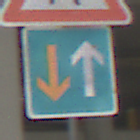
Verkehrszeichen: VorrangVorGegenverkehr
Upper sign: FussgaengerLinks
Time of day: Midday
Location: Roofed (Urban)
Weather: Overcast
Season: NotSpecified
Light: Artificial